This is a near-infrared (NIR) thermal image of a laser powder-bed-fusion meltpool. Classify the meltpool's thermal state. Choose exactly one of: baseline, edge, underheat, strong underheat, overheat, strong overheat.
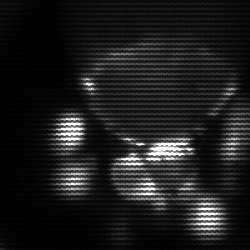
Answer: edge